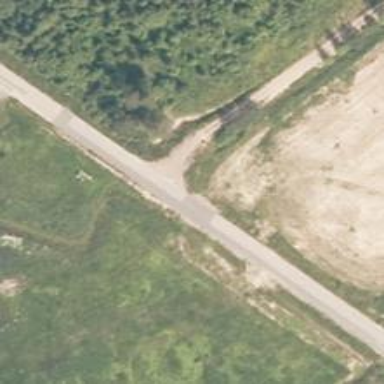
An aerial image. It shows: Tertiary road.